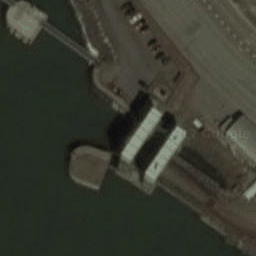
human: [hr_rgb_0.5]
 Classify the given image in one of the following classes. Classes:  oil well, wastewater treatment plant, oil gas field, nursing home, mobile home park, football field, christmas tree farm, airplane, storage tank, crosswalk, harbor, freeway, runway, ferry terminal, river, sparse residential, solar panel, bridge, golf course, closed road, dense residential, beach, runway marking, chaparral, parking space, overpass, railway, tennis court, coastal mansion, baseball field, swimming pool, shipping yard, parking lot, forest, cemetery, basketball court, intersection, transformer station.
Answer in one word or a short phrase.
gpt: ferry terminal